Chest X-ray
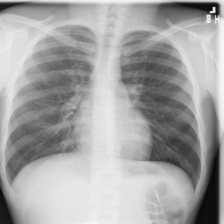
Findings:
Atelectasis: negative
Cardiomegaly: negative
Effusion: negative
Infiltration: negative
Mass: negative
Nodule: negative
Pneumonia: negative
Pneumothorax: negative
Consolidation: negative
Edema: negative
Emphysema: negative
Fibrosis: negative
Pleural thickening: negative
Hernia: negative